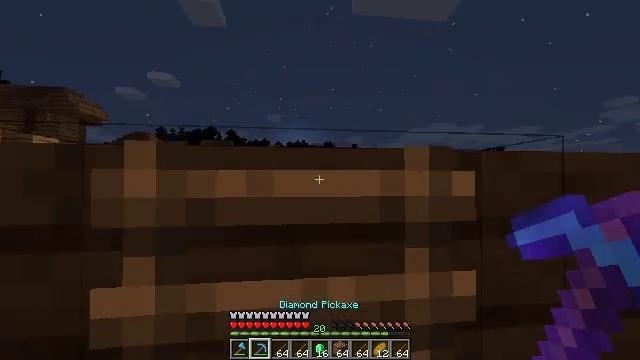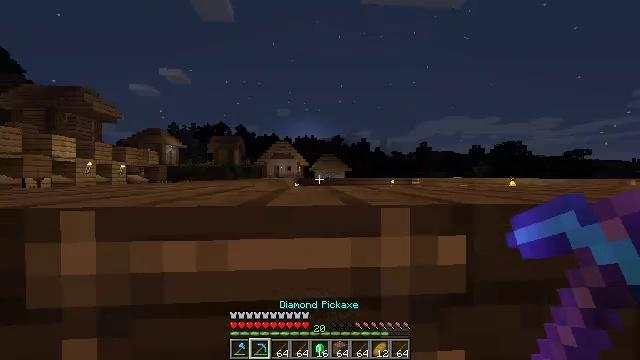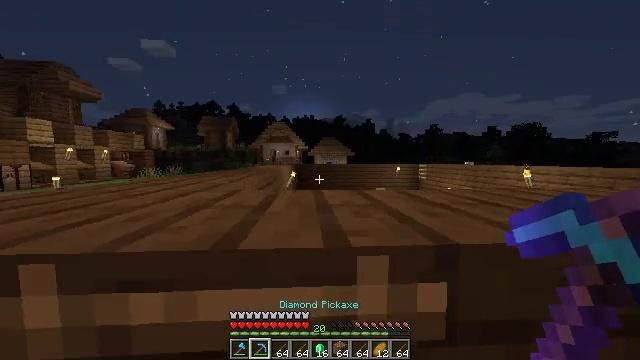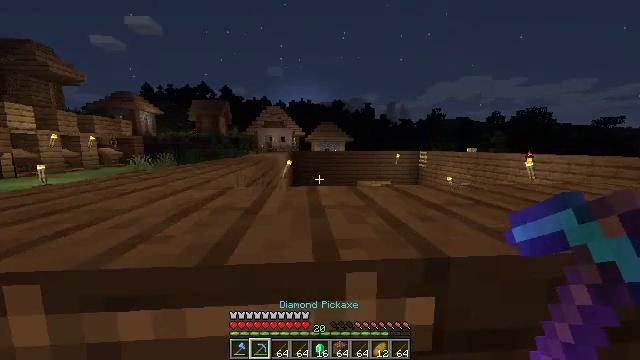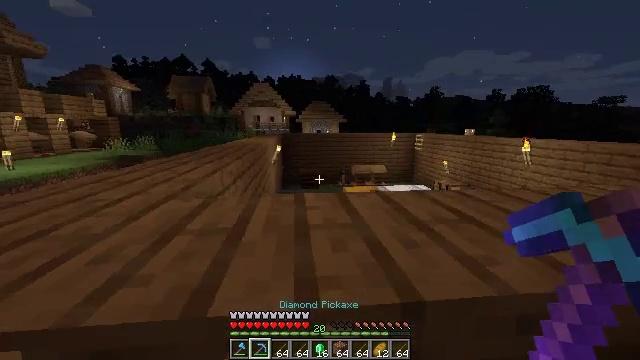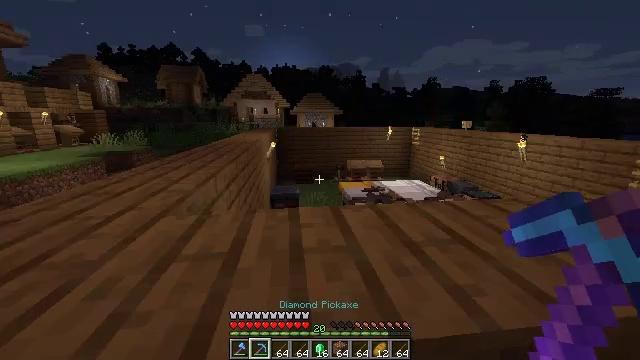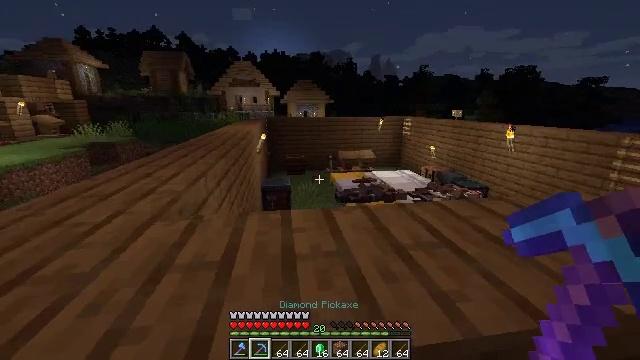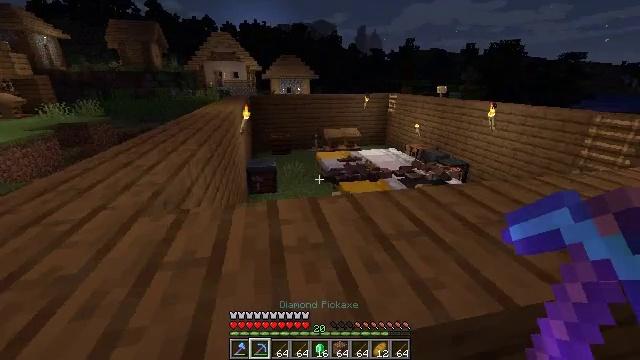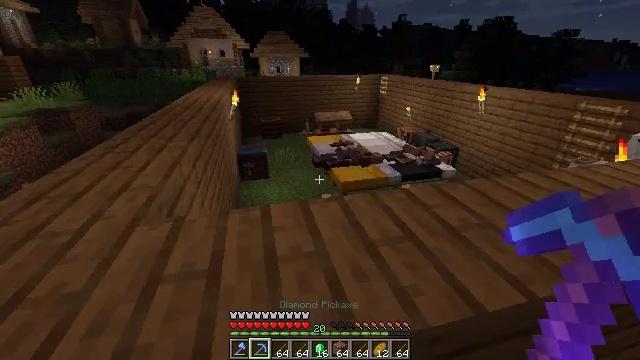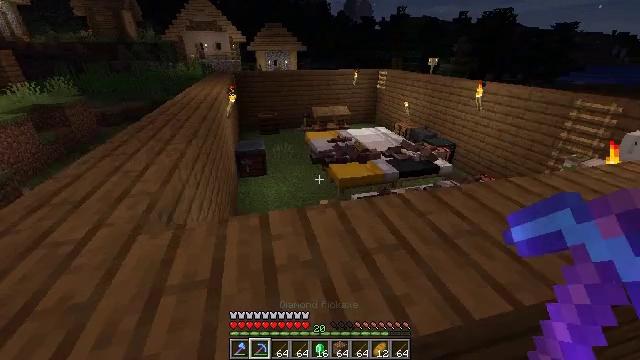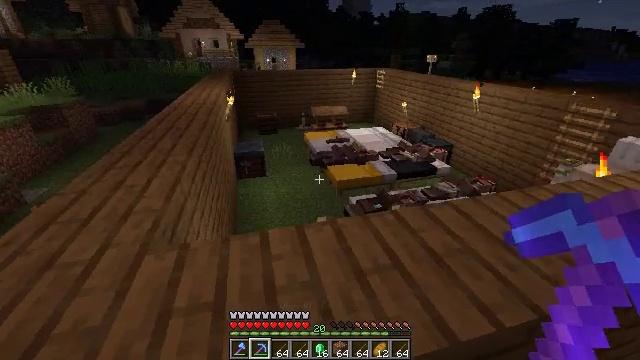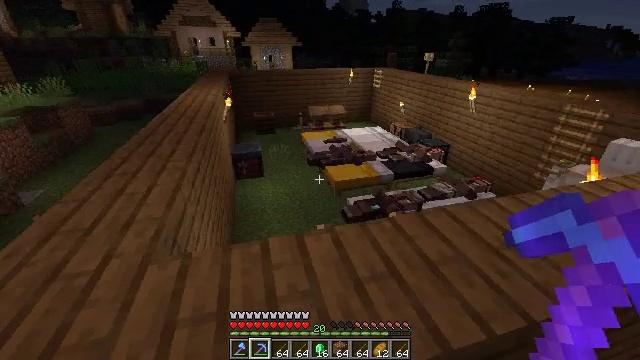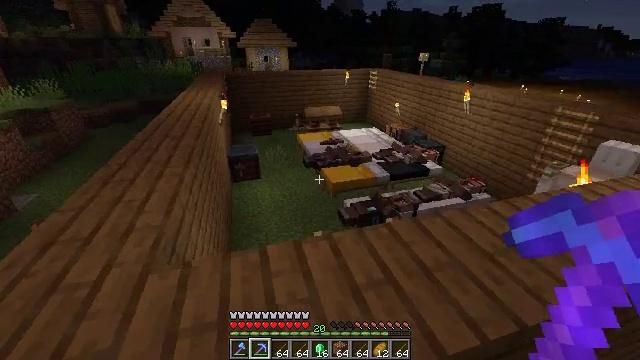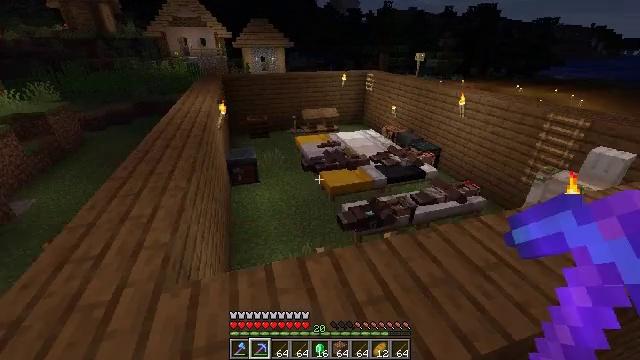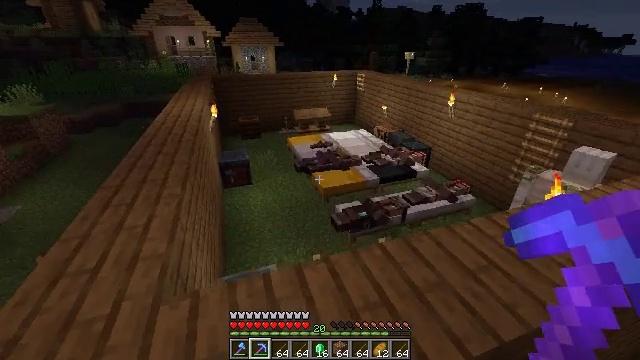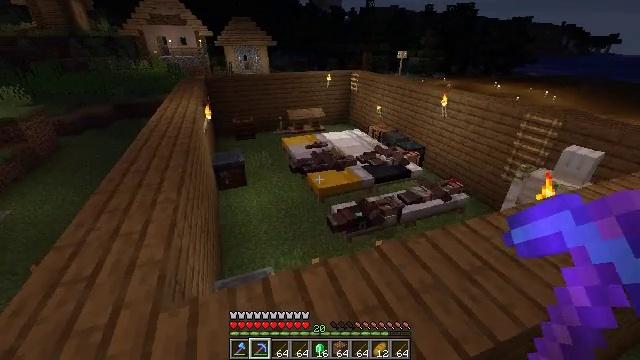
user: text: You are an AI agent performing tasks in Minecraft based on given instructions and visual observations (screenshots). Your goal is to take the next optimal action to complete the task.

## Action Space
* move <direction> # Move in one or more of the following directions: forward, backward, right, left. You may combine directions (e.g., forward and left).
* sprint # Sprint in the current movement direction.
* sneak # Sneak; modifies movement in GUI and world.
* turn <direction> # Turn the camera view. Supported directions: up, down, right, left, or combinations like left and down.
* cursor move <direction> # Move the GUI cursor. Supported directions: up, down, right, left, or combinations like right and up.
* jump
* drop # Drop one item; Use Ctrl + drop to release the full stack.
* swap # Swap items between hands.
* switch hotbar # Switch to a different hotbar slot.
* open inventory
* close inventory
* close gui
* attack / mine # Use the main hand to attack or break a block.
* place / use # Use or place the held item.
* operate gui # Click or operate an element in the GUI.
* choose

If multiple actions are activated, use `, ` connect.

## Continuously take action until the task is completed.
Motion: motion action
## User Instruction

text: Smash the anvil with a pickaxe.
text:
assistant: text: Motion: move forward and move left, sprint, turn left and down, jump
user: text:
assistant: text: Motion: move forward and move left, sprint, turn down, jump
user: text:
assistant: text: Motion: move forward and move left, sprint, turn down, jump
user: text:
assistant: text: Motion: move forward and move left, sprint, turn right and down, jump
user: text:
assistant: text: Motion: move forward and move left, sprint, turn right and down, jump
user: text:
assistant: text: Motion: move forward, sprint, turn right and down, jump
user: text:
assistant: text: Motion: move forward, sprint, turn right and down
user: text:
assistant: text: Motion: move forward, sprint, turn right and down
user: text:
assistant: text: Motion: move forward, sprint, turn down
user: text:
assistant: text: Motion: move forward and move left, sprint
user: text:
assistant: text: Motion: move forward and move left, sprint
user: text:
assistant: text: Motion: move forward and move left, sprint
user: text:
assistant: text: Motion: move forward and move left, sprint
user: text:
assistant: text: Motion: move forward and move left, sprint, turn right
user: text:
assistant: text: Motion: move forward and move left, sprint, turn right
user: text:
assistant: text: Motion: move forward and move left, sprint, turn right
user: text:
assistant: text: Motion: move forward, sprint, turn right and down
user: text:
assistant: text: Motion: move forward, sprint, turn right and down
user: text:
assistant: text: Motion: move forward, sprint, turn right and down
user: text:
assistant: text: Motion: move forward, sprint, turn right and down
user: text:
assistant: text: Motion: move forward, sprint
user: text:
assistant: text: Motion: move forward, sprint
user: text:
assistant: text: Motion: move forward, sprint
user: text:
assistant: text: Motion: move forward, sprint
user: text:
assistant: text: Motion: move forward, sprint, turn down, jump
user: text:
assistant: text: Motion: move forward, sprint, turn down, jump
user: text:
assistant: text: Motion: move forward, sprint, jump
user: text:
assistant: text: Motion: move forward, sprint, turn right, jump
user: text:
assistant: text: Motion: move forward, sprint, turn right, jump
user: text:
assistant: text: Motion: move forward, sprint, jump